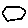
Label: hexagon